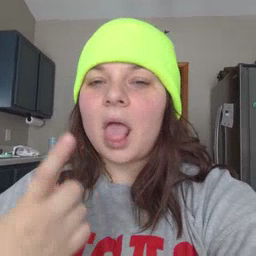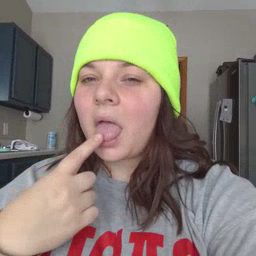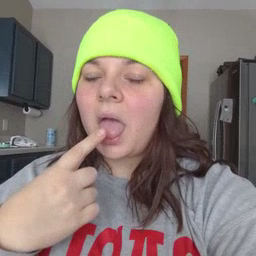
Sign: tongue